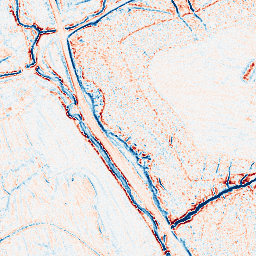
Category: edge_preserving
Decomposition family: anisotropic_diffusion
Decomposition parameters: iterations: 10
kappa: 10
gamma: 0.1
Upsampling method: quadratic
Upsampling parameters: scale: 2
Upsampling scale: 2